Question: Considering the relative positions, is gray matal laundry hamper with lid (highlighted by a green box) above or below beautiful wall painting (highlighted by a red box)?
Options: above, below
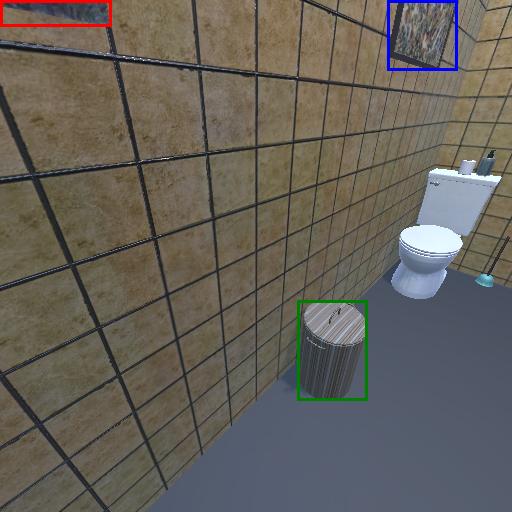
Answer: above